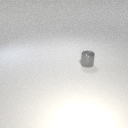
small gray metal cylinder